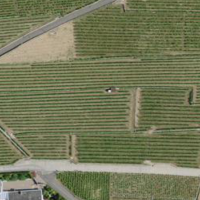
EUNIS habitat code: 40
Species observed at this site:
Cymbalaria muralis